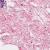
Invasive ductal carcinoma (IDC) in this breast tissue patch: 0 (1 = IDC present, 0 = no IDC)